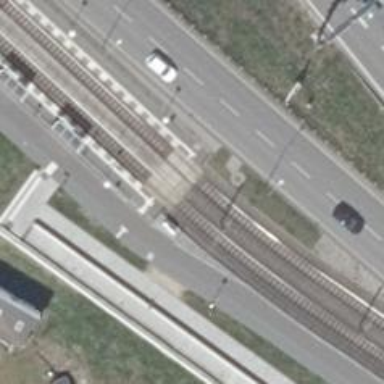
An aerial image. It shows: Uncontrolled tram railway crossing.